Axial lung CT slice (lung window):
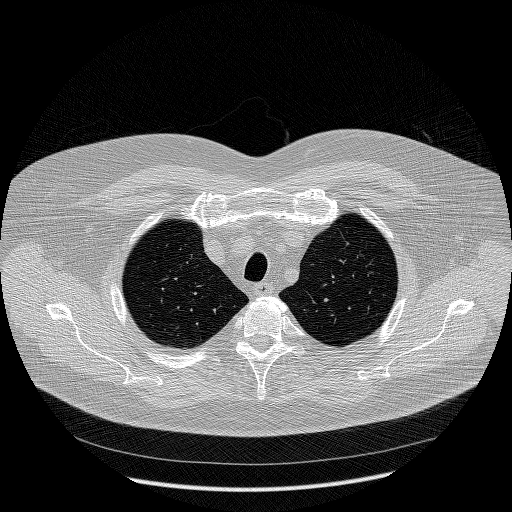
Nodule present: no